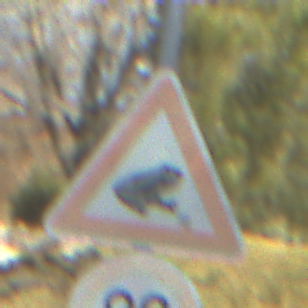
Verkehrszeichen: AmphibienwanderungLinks
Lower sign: Geschwindigkeit80
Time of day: MorningAfternoon
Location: Outdoor (Nature)
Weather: PartlyCloudy
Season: NotSpecified
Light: Natural